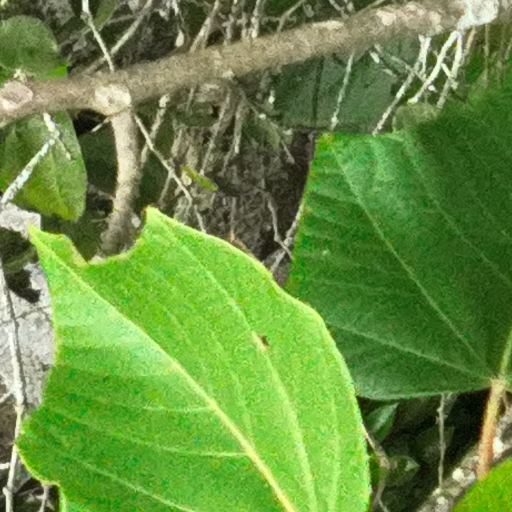
Species: Ochroma pyramidale
GBIF accepted scientific name: Ochroma pyramidale
Crown area (m\u00b2): 352.375